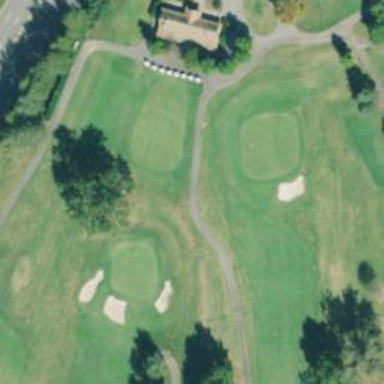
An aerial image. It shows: Path for golf carts.